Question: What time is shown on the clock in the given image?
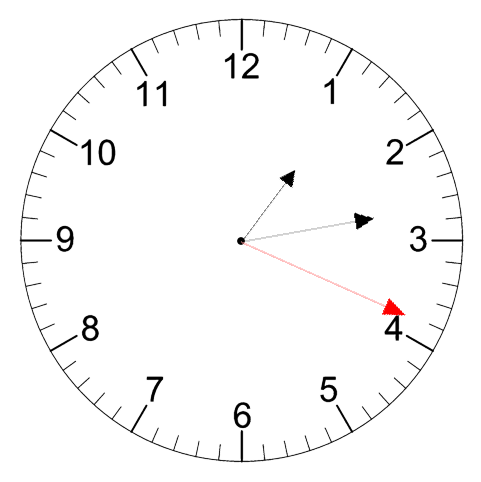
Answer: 01:13:19